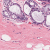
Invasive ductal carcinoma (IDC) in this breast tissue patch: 0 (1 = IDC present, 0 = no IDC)